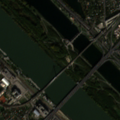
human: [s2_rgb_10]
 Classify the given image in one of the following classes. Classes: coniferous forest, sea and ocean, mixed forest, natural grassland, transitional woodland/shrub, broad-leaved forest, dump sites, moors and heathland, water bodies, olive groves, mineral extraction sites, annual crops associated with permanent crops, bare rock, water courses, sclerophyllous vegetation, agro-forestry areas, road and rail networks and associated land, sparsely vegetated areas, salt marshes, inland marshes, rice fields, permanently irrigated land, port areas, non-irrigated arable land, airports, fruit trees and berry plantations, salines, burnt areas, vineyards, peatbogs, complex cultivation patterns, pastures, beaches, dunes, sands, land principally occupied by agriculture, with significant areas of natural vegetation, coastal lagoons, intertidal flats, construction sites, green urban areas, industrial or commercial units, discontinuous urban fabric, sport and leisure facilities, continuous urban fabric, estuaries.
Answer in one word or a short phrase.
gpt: discontinuous urban fabric, road and rail networks and associated land, green urban areas, sport and leisure facilities, water courses, water bodies